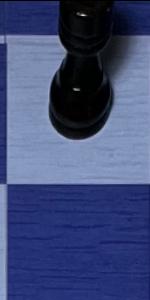
Label: Empty